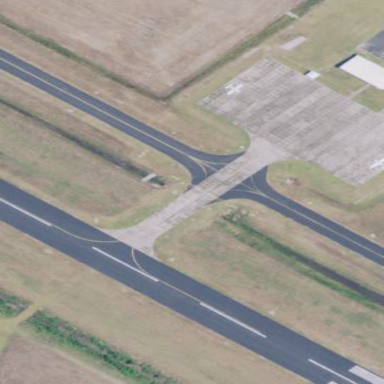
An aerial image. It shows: Apron at the airport.